Question: I'm working on a Javascript/jQuery calendar which includes a month view and a day view. Clicking the days will change the date, which will update the date variables in the day view.
The day view is split up into half hour segments from midnight to 11:00 PM. Clicking on any half hour '<tr>' (the day view is a table) will create an event between that time clicked and an hour in the future, as well as append a 'div' on top of the calendar, spanning the range of time and positioned at the correct starting point (each pixel is a minute...)
There is a problem, . If you create an "event" between a certain time span where there is already one in place, they overlap. This is the default behavior, obviously, but what I would like to happen is that if an event is created between a range of dates that is already occupied by an event, they align side by side so that they're not overlapping.
This resembles the behavior seen in the iCal app for mac:

Now my first thought to achieve such a goal was to use collision detection, but all the jQuery plugins for this are bloated or require the elements to be draggable.
Then I thought there might be a way in CSS to do this, where if two elements are overlapping, they split the width evenly.
Then I thought that's ridiculously far fetched, so I'm wondering how I can achieve this as easily as possible.
I'll post the full code in a jsFiddle, but for the most important function would be 'insertEvent' which looks like this:
'''
function insertEvent(start, end){
var end_minutes = new Date(end).getMinutes();
var end_border = new Date(new Date(end).setMinutes(end_minutes + 2));
//$(".day_date").html(start + "<br />" + end);
var diff = Math.abs(end_border - new Date(start));
var minutes = Math.floor((diff/1000)/60);
var start_element = $("td").find("[data-date='" + start + "']");
var offset = start_element.offset().top - $(".second").offset().top;
var this_element = $("<div class='event' style='height:" + minutes + "px;margin-top:" + offset + "px;'></div>");
$(".right").prepend(this_element);
}
'''
This takes two parameters in the javascript 'new Date()' format, one for the start date and one for the end date.
The fiddle: <URL>
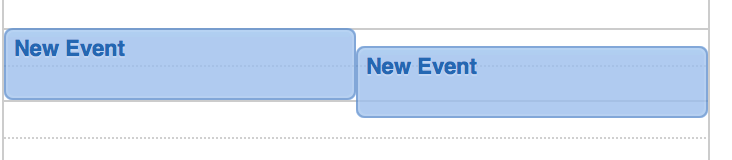
Answer: One of the the problems I see with your approach is that there isn't a structure to the storage of the data. I've built a calendar in Javascript before and it's not easy work. First, make sure you have some kind of abstraction for the calendar event. Something like:
'''
function CalendarEvent(startDateTime, endDateTime) {
this.startDateTime = startDateTime;
this.endDateTime = endDateTime;
}
CalendarEvent.prototype.start = function() {
return this.startDateTime.getTime();
};
CalendarEvent.prototype.end = function() {
return this.endDateTime.getTime();
};
CalendarEvent.new = function(startDateTime, endDateTime) {
// This is a little factory method. It prevents calendar events
// from having end times that fall before the start time.
// USE THIS TO INSTANTIATE A NEW CALENDAR EVENT
if(endDateTime.getTime() < startDateTime.getTime()) {
throw new Error("End time falls before start time");
}
return new CalendarEvent(startDateTime, endDateTime);
};
CalendarEvent.compare = function(eventOne, eventTwo) {
// this is a class method to compare two events
// If used with sort it will sort by startDateTime
return eventOne.start() - eventTwo.start();
};
// ... add any other methods you need
'''
Next you're going to want to sort the calendar events. I would sort by start time. Then once it is sorted you can actually re-render everything when changes are made. As long as you sort correctly, determining if a calendar event collides is as simple as this:
'''
CalendarEvent.prototype.intersects = function(otherEvent) {
// If the other event starts after this one ends
// then they don't intersect
if(otherEvent.start() > this.end()) {
return false;
}
// If the other event ends before this one starts
// then they don't intersect
if(otherEvent.end() < this.start()) {
return false;
}
// Everything else is true
return true;
};
'''
Because the data is sorted you know that if two or more calendar events intersect they will have to share the space. Granted, you must think about a few things when you divide the space. Do you want a naive implementation where you just share the space equally from left to right (left having the earliest start time). If so your visual representation could look like this if it had 4 events that shared a space (each block is an event):

However if your events have strange shapes they might cause your calendar to look strange. Consider the following:

In this instance event 2 takes up a lot of vertical space and all the space underneath event 1 is unused. Maybe for a better UX you don't want that kind of thing to happen. If so you should design your rendering algorithm accordingly. Just remember that it is probably easiest to re-render on every change that you encounter, but it's all about how you store the data. If you do not store the data in some kind of structure that is easily traversed then you won't be able to do this kind of thing.
But to complete the answer to your question, here is a fairly naive example. I haven't tested it so this is a pretty big assumption of it working. It is not entirely complete you will have to edit the rendering for yourself. This is merely to give you an idea of how to get it to work. It could definitely look prettier:
'''
function renderCalendarEvents(calendarEvents) {
// Sort the calendar events (assuming calendarEvents is an array)
var sortedEvents = calendarEvents.sort(CalendarEvent.compare);
var index = 0;
// renderEvents is an anonymous function that will be called every time
// you need to render an event
// it returns it's columnDivisor.
var renderEvent = function(position) {
var currentEvent = sortedEvents[index];
var nextEvent = sortedEvents[index + 1];
// The default column divisor is determined by
// the current x-position + 1
var columnDivisor = position + 1;
// Increment before any recursion
index += 1;
// Check if nextEvent even exists
if(nextEvent) {
// If the nextEvent intersects with the current event
// then recurse
if(currentEvent.intersects(nextEvent)) {
// We need to tell the next event that it starts at the
// column position that is immediately +1 to the current event
columnDivisor = renderEvent(position + 1);
}
}
// placeEvent() is some function you can call to actually place
// the calendar event element on the page
// The position is the x-position of the current event
// The columnDivisor is a count of the amount of events sharing this column
placeEvent(currentEvent, position, columnDivisor);
return columnDivisor;
};
while(true) {
// render events until we're done
renderEvent(0);
if(index >= sortedEvents.length) {
break;
}
}
}
'''
Essentially the idea with this particular algorithm is that if the nextEvent on the list exists and that event intersects with the currentEvent then we need to split the width of the currentEvent. It keeps on recursing until it finds no more intersections then it makes it's way back up the chain of recursive calls. I skipped the actual DOM manipulation logic because really the hard part is determining how much you need to split the actual column in order to get these events to fit. So hopefully this all makes a little bit of sense.
EDIT:
To be much more clear, in order to add this to your existing code I would replace your 'insertEvent' function with something like this. I don't write all of the logic for you so you'll have to do some of your own writing. But that's half the fun :-).
'''
function insertEvent(start, end) {
var newEvent = Calendar.new(start, end);
// you'll have to store the array somewhere.
// i'm just assuming some kind of global right now
eventsArray.push(newEvent);
// You'll want to destroy any event elements
destroyCurrentEventElements();
// Now run the rendering function
renderCalendarEvents(eventsArray);
}
'''